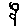
Label: flower